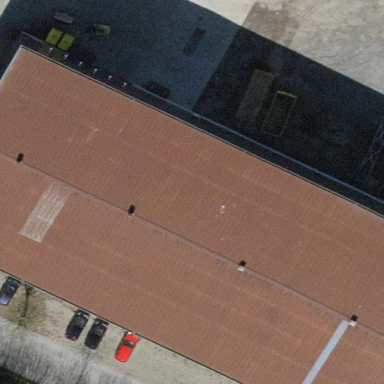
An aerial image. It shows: Industrial building.